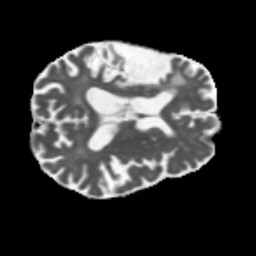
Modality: MD
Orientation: axial
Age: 58
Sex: male
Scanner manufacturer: siemens
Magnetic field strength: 3 T
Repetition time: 5.47 s
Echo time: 0.0854 s